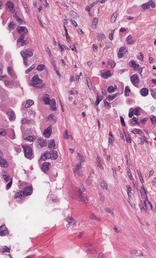
Tumor epithelial tissue: yes
Tumor-associated stroma tissue: yes
Normal tissue: no